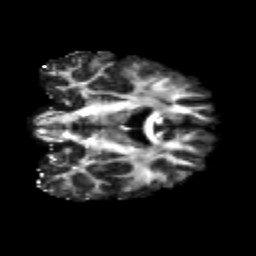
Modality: FA
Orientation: coronal
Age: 29
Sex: male
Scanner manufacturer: siemens
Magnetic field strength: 3 T
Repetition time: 3.5 s
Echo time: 0.125 s